Question: I have some problems with the 'if' function in excel.
I have a set of data I would like to build the average only with some special values. The data is in two columns and the average should be build from column2 if 95if function. If I try a example with simple data, I get this result:

As you can see there are values >5 but I get the result 0.
Can anybody help me?
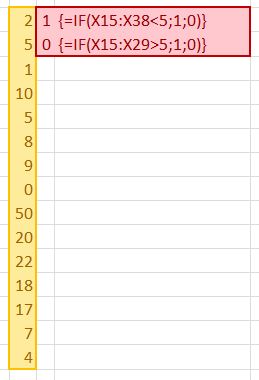
Answer: You should use the <URL> function for this